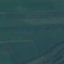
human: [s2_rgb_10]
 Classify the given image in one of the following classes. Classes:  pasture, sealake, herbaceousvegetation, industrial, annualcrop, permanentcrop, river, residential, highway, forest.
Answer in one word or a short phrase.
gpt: Pasture